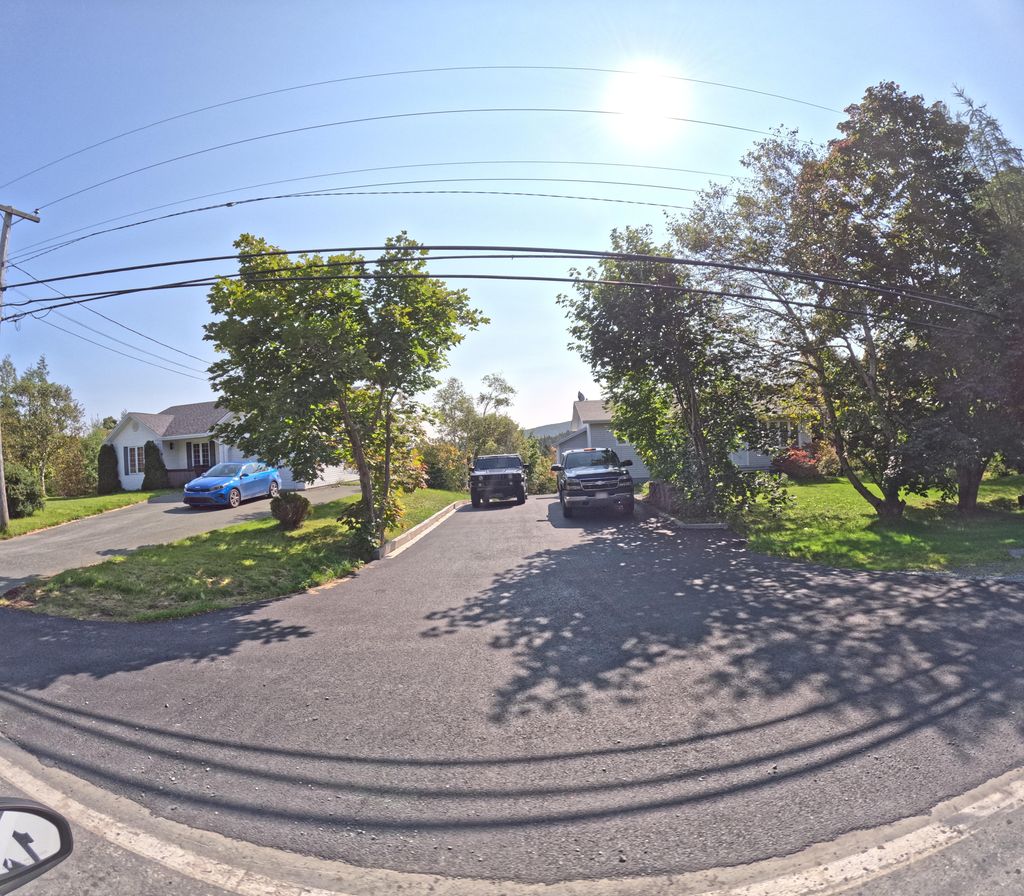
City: st_johns